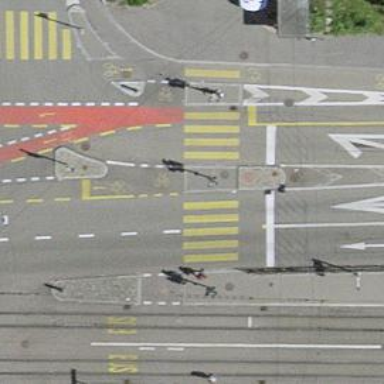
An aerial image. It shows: Crossing with traffic signals.